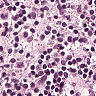
Metastatic tissue present: no